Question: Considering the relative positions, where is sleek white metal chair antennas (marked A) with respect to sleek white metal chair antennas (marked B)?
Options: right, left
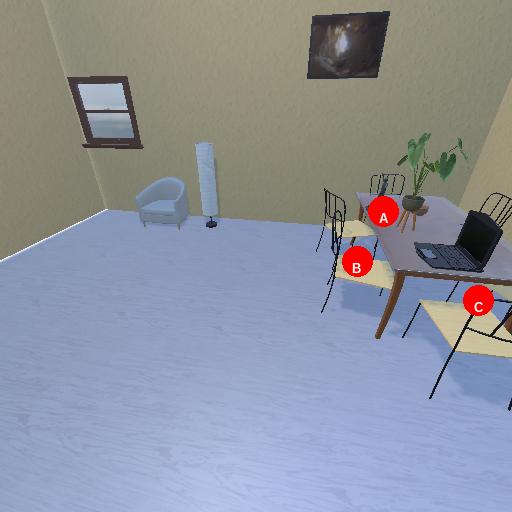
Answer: right